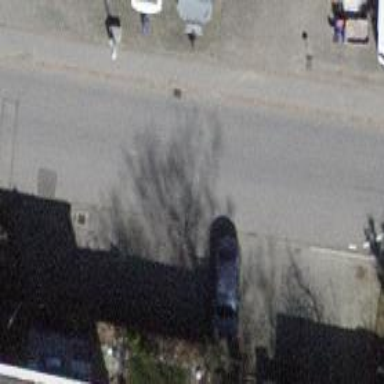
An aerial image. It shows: Smooth asphalt road in residential area.